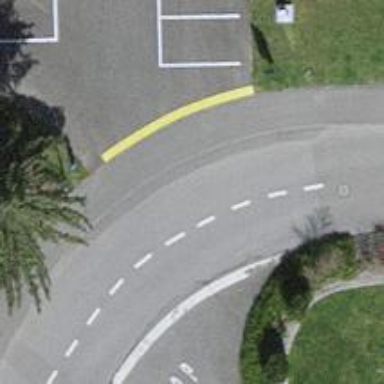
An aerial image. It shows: Sidewalk.